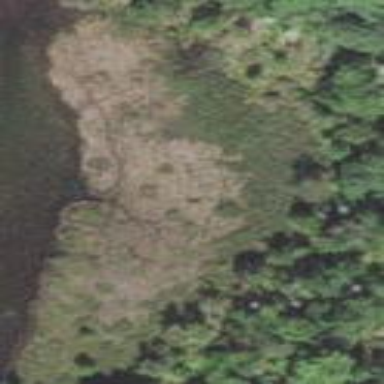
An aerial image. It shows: Marshy wetland area.